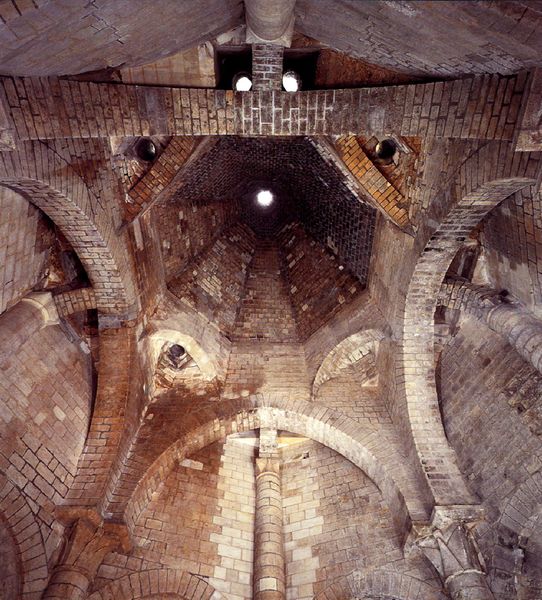
Titel: Abteikirche Abbaye Royale in Fontevraud (Gründung der Abtei 1101)
Standort: Fontevraud (EU - F - Loiretal)
Schlagwörter: himmel, braun, licht, pfeiler, säule, säulen, dach, gebäude, rot, ornament, wand, architektur, spitze, stein, kirche, decke, gotik, turm, oktagon, bogen, mauer, rundbogen, balken, foto, fotografie, oben, photographie, bögen, gewölbe, mauerwerk, gebilde, loch, kapitelle, kapitell, gemäuer, dienste, untersicht, romanik, dreck, fotographie, abakus, ziegelmauer, gemauert, vierung, strebebogen, turmhelm, unverputzt, gebaut, rundgewölbe, tombenkuppel, gewlöbe